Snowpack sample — Loveland Pass, Silver Plume, Colorado, USA (2/11/26, 12:00 PM MST)
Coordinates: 39.663, -105.886
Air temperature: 35 °F
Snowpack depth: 82 cm
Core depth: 10 cm
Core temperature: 15.8 °F
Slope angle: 13°, slope face: 12°
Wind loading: high
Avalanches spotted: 1
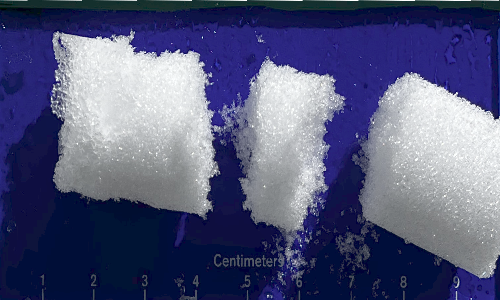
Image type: core
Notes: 1 small avalanche spotted on the north side of the bowl, lots of wind loading